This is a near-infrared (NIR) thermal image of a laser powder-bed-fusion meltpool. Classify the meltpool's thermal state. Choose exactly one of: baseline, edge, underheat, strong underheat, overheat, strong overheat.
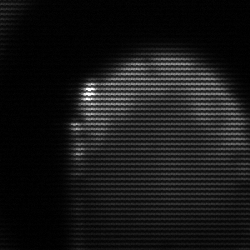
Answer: edge